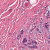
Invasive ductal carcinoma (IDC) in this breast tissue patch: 0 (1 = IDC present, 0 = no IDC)